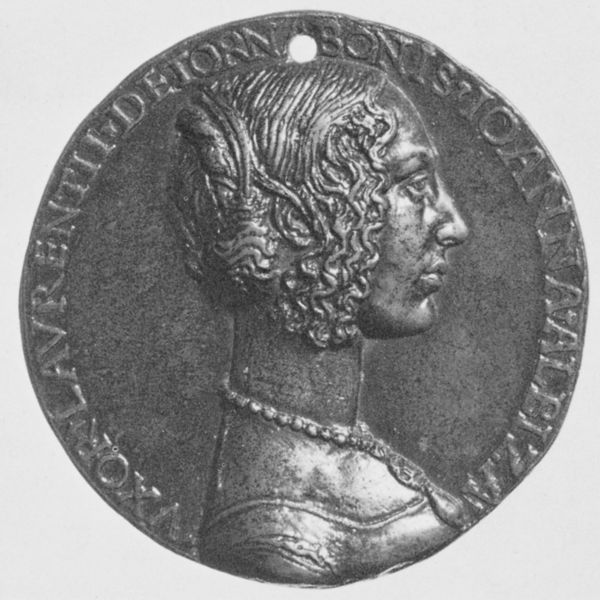
Titel: Bronzemedaille mit der Büste von Giovanna degli Albizzi
Künstler: Niccolò Fiorentino
Institution: Washington, National Gallery of Art
Schlagwörter: frau, nase, profil, schmuck, silber, hals, porträt, auge, haare, locken, kette, metall, halskette, medaillon, medaille, münze, umschrift, wert, medailon